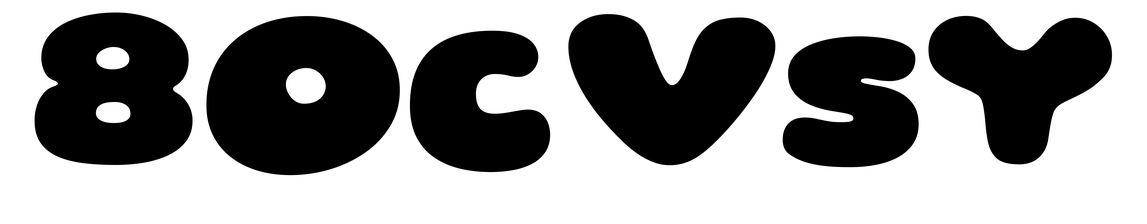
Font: Gluten_Black